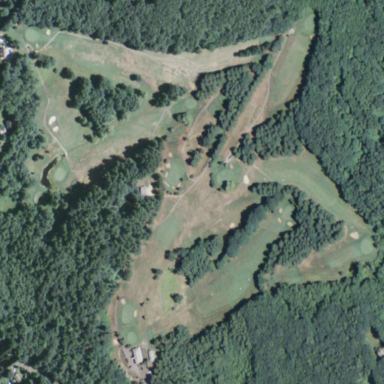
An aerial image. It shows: Golf course surrounded by greenery.